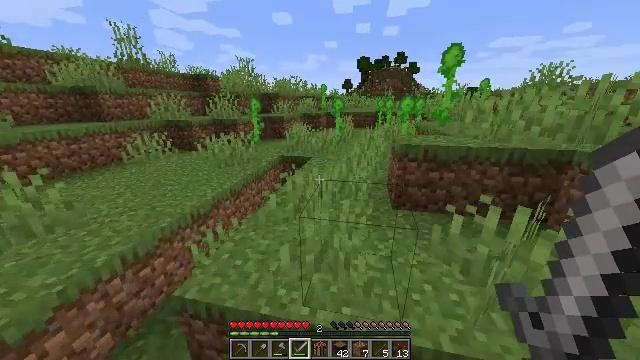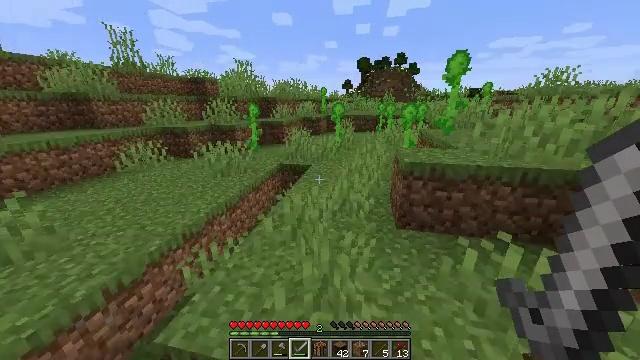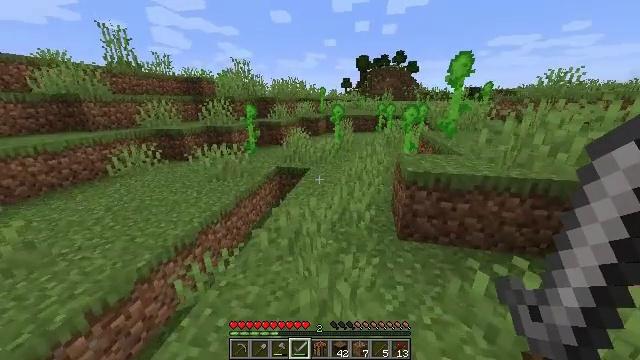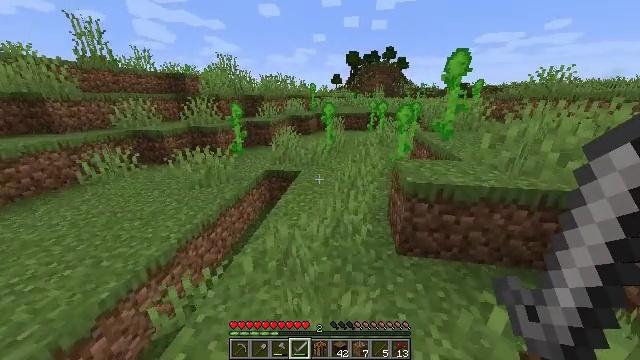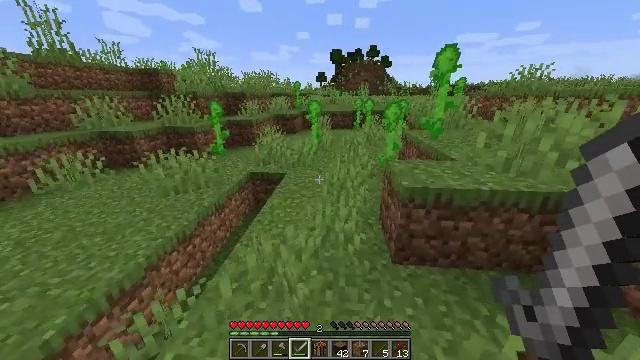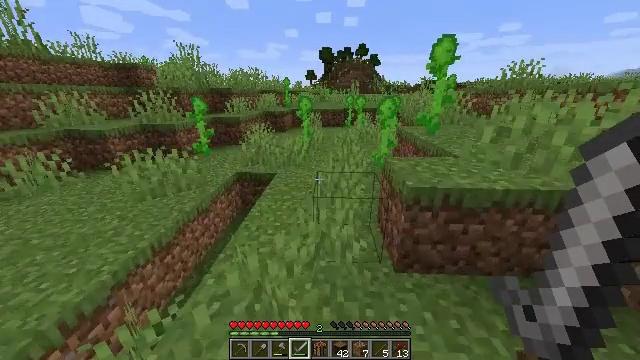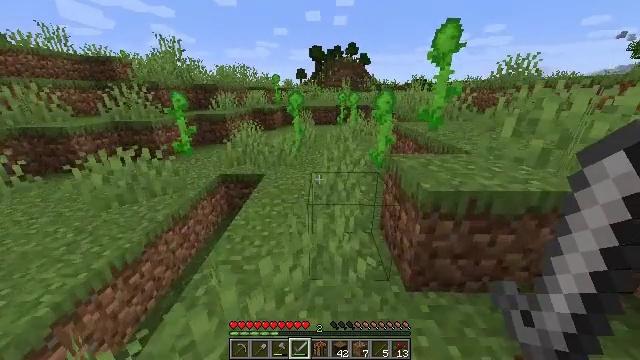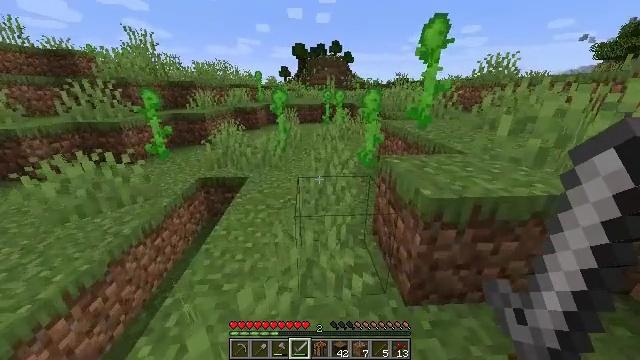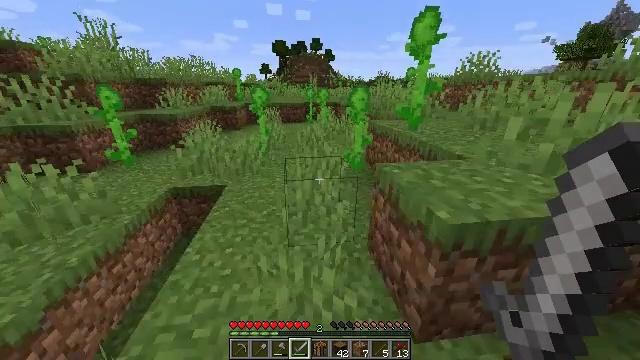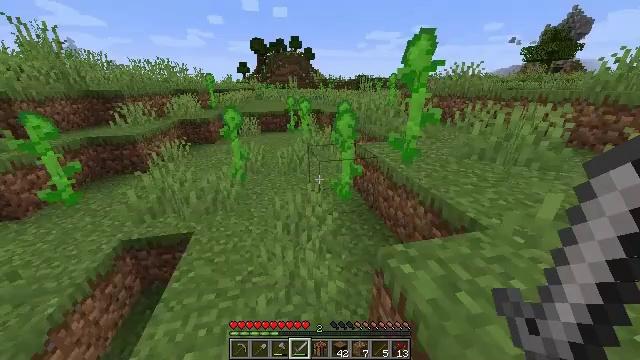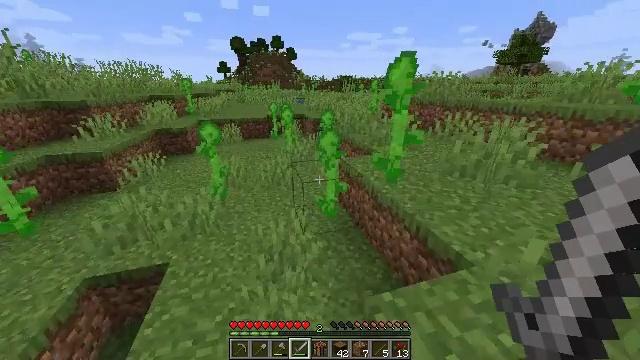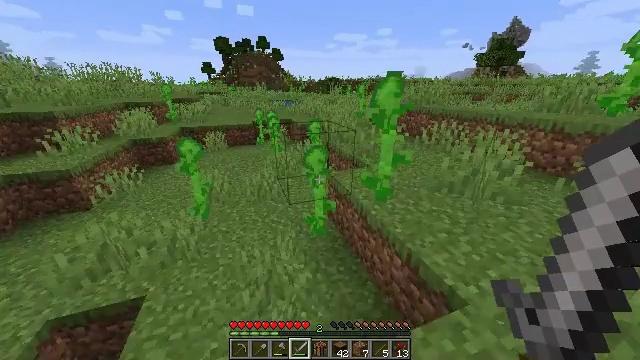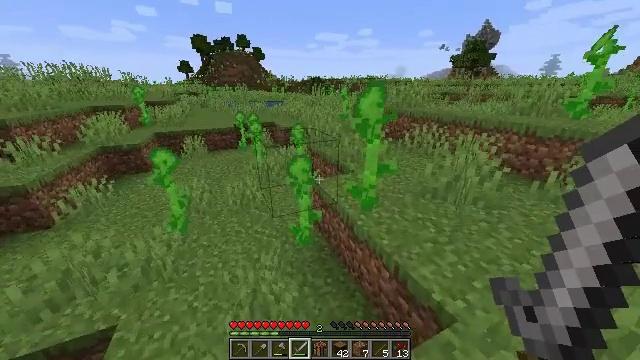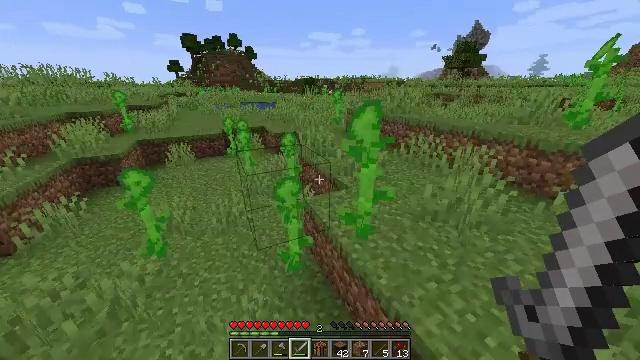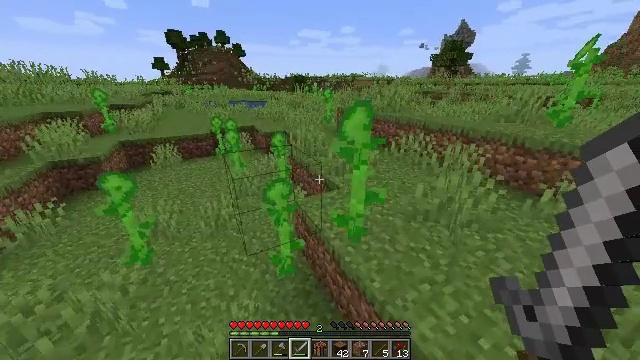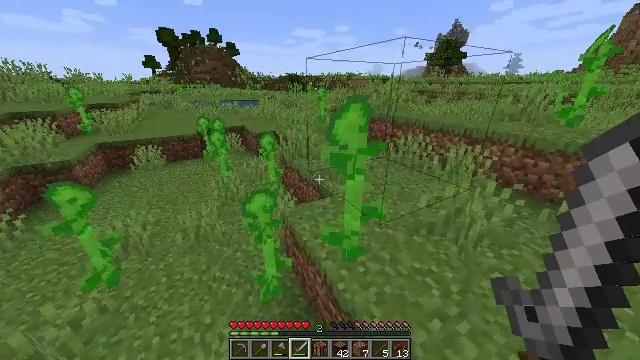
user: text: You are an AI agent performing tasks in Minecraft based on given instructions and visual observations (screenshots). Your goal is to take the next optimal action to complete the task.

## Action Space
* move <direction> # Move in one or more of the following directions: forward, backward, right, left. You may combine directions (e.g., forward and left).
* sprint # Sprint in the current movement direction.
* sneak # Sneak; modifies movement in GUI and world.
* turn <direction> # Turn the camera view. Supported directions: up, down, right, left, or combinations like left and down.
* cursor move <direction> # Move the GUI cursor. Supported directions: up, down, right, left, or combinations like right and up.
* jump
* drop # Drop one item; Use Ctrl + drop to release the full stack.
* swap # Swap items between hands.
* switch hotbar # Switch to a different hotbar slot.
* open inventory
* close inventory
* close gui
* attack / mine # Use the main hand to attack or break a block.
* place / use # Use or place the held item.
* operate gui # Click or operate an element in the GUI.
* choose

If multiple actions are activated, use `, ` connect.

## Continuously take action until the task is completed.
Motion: motion action
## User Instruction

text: Mine the sunflower from the ground.
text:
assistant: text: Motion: move forward, sprint, jump
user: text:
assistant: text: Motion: move forward, sprint
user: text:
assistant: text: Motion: move forward, sprint, turn right
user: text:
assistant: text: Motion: move forward, sprint, turn right
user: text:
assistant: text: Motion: move forward, sprint, turn right
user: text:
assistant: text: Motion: move forward, sprint, turn right
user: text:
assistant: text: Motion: move forward, sprint, turn right
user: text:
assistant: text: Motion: move forward, sprint, turn right
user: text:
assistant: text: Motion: move forward and move right, sprint, turn right, jump
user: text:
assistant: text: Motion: move forward and move right, sprint, turn right, jump
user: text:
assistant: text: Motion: move forward and move right, sprint, turn right, jump
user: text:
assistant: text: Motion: move forward and move right, sprint, turn right, jump
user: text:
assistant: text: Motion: move forward and move right, sprint, turn right
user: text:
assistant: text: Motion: move forward and move right, sprint, turn right
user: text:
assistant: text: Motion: move forward and move right, sprint, turn right
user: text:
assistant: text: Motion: move forward and move right, sprint
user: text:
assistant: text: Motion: move forward and move right, sprint
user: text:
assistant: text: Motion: move forward and move right, sprint
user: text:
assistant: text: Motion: move forward and move right, sprint, turn right
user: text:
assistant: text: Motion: move forward and move right, sprint
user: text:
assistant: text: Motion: move forward and move right, sprint
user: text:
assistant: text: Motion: move forward and move right, sprint
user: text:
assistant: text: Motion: move forward and move right, sprint
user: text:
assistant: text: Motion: move forward, sprint
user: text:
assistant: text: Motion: move forward, sprint
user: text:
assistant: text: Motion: move forward, sprint, turn right, jump
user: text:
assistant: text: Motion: move forward, sprint, turn right, jump
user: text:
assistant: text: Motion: move forward and move right, sprint, turn right, jump
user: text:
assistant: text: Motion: move forward and move right, sprint, turn right, jump
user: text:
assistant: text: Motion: move forward and move right, sprint, turn right